Current action and preconditions to check: trajectory_clear

Your task: For each precondition in the list above, predict whether it will hold at this action.

Consider the current scene as observed from the mobile robot's camera, and analyze the predicted future states of all dynamic agents (e.g., people, animals, vehicles, or any moving entities) within the NEXT SECOND.

IMPORTANT: Only answer "very likely" if you are absolutely certain—based on strong, clear evidence—that a dynamic agent will violate the precondition in the predicted future state. Do NOT answer "very likely" for unlikely, ambiguous, or low-probability risks.

Ask yourself for each precondition: Is there a high probability, with clear and convincing evidence, that the predicted future states of any dynamic agent will interfere with the predicted future state of the currently executing action within the NEXT SECOND, causing that precondition to fail?

Assess the risk level based on these predictions. Use "likely" or "very likely" if motions create a clear risk of interference.

Use "neutral" or "improbable" if agents are nearby but their predicted paths are clearly diverging or non-conflicting.

Failure Risk Categories: "very improbable", "improbable", "neutral", "likely", "very likely"

Answer Format: Output ONLY the probability_of_failure value from these categories: "very improbable", "improbable", "neutral", "likely", "very likely"

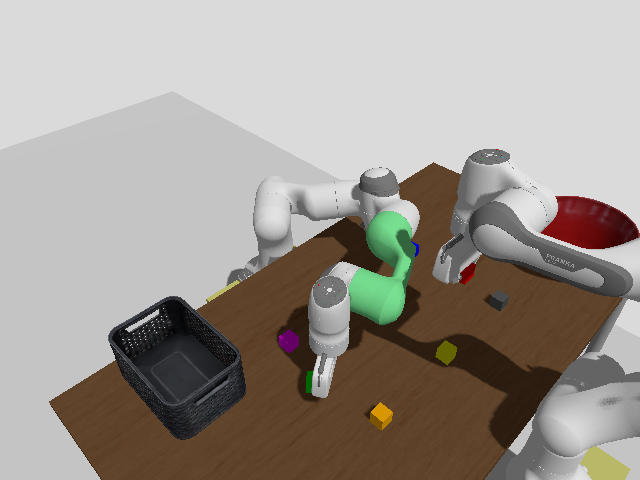

Answer: very improbable